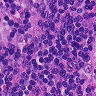
Metastatic tissue present: no